Question: I am new to pusher and i am trying to create a "who's online using it" i followed the instructions carefully but i am having errors with the data ..
am i missing something ? pusher returns no data ..
'''
var socket = new Pusher('MYKEY', {authEndpoint:'php/pusher/auth.php'});
var channel_name = 'presence_channel';
var pchannel = socket.subscribe(channel_name);
pchannel.bind('pusher:subscription_succeeded', function(members){
console.log(members);
$.each(members, function(members){
console.log(members.info.username);
});
});
pchannel.bind('pusher:member_added', function(member){
//add_user(member.info.username);
console.log(member);
});
Pusher.log = function(message) {
if (window.console && window.console.log) {
window.console.log(message);
}
};
'''
'''
if(session_id() == ''){ session_start(); }
header('Content-Type: application/json');
require_once 'Pusher.php';
require_once 'config.php';
if(isset($_SESSION['uid']))
{
$pusher = new Pusher($app_key, $app_secret, $app_id);
$presence_data = array('username' => $_SESSION['cname']);
$uid = $_SESSION['uid'];
echo $pusher->presence_auth($_POST['channel_name'], $_POST['socket_id'], $uid, $presence_data);
exit();
}
'''
in the JS script , upon subscription_succeeded i logged members .. and get empty object .. am i missing something ? please help thank you ..

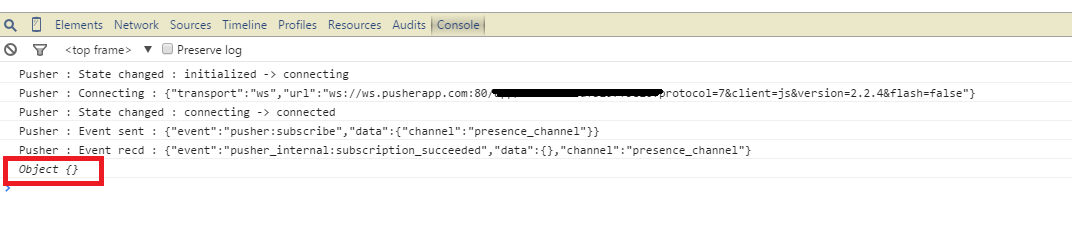
Answer: It looks like the name of the channel in this example is 'presence_channel'. Presence channels need to have a 'presence-' prefix. So just replace the underscore with a hyphen in the channel name.